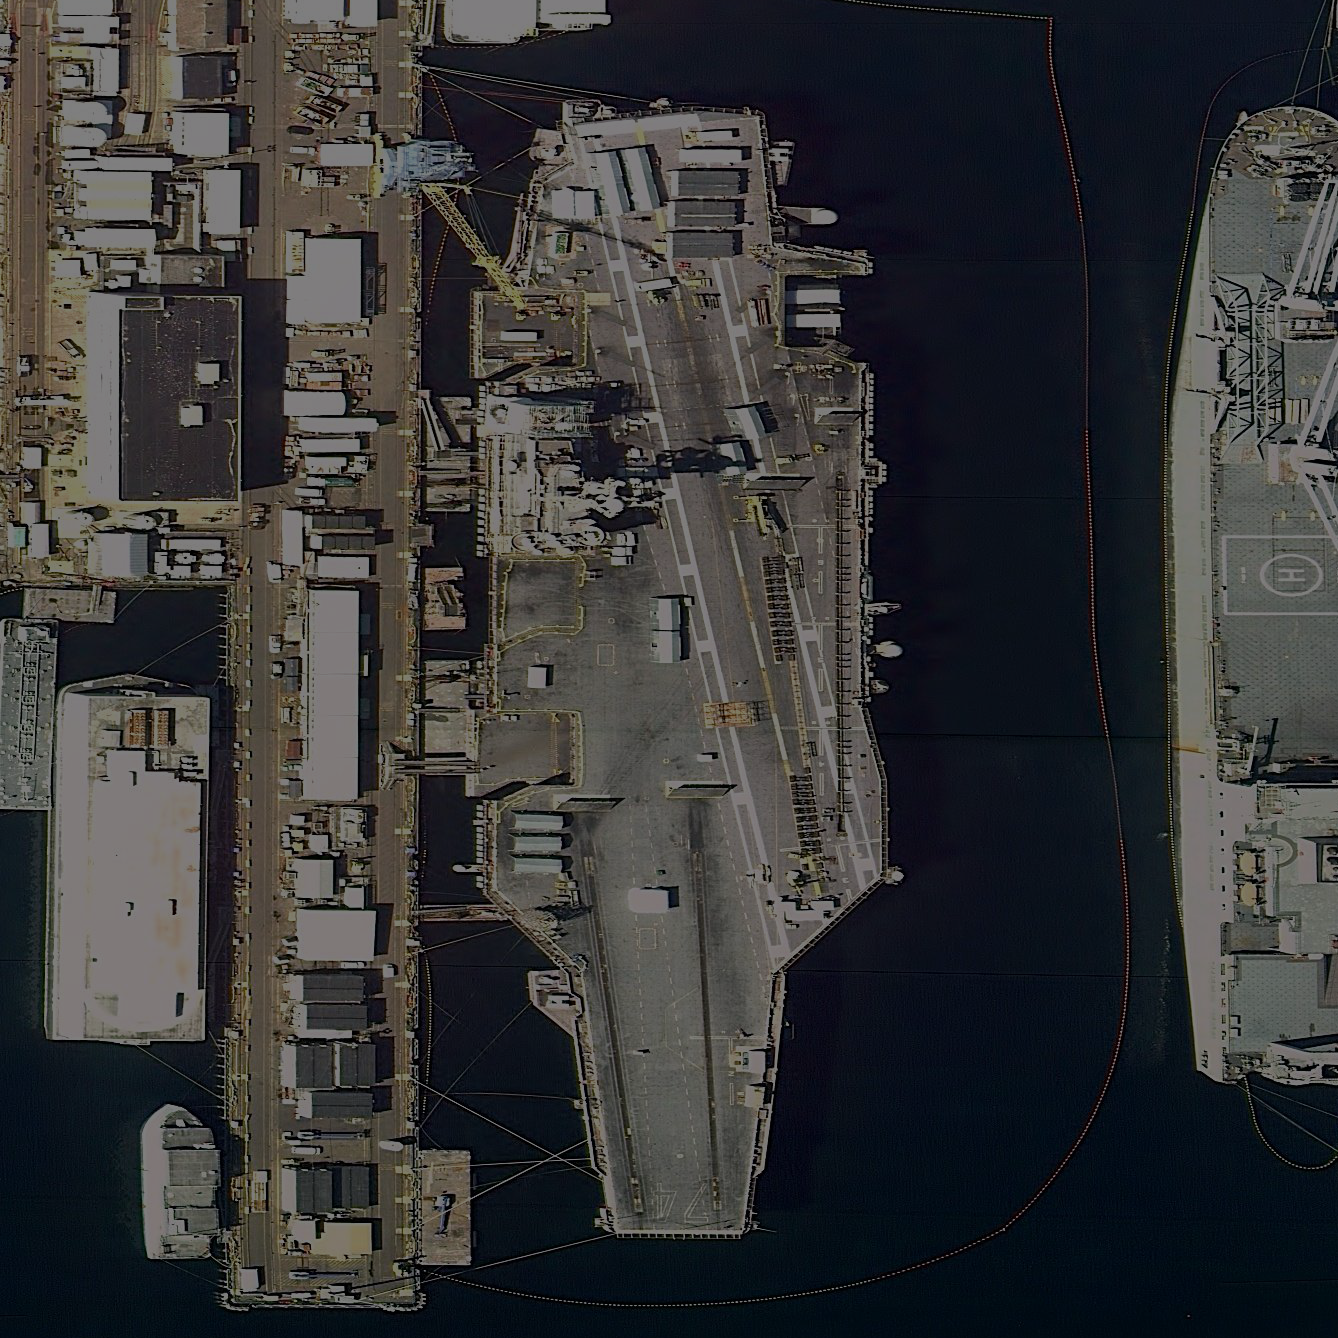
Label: aircraft_carrier